Question:  What is one suggested search term?
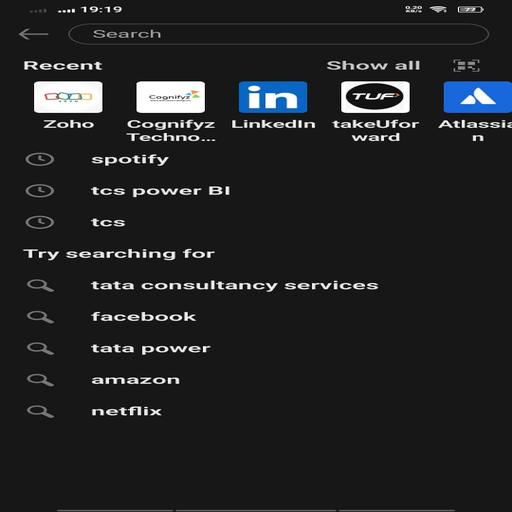
Answer: Facebook